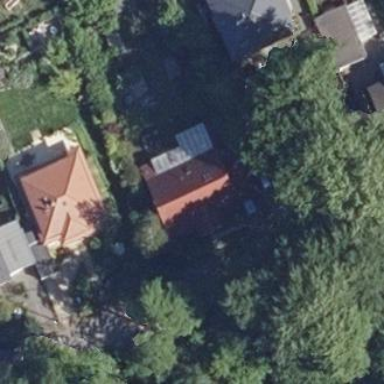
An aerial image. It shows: Simple house.